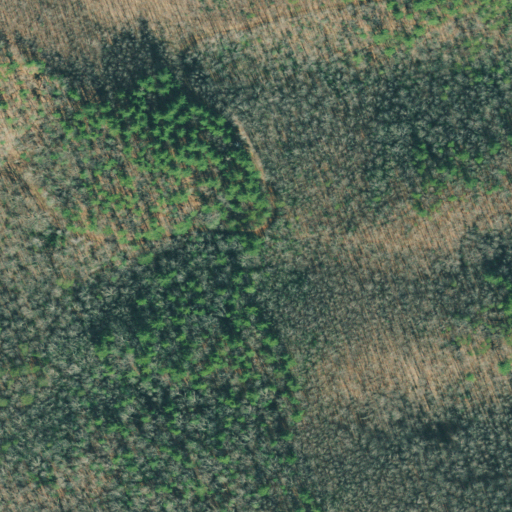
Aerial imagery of gap in Georgia named Hurricane Gap containing deciduous forest, mixed forest, open development, and evergreen forest